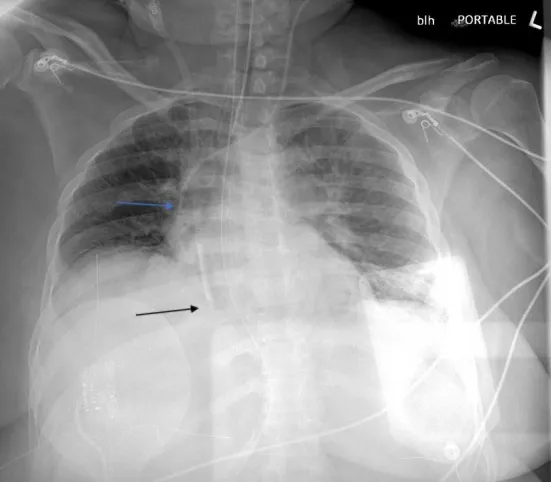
12Fr R IJ HD catheter terminating in the mid-RA (black arrow). 7 Fr L IJ CVC terminating in the caval atrial junction (blue arrow).
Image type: radiology (x_ray)